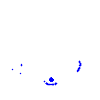
Particle: kaon